Field crop: tomato
Growth stage: 1
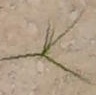
Species: cyperus